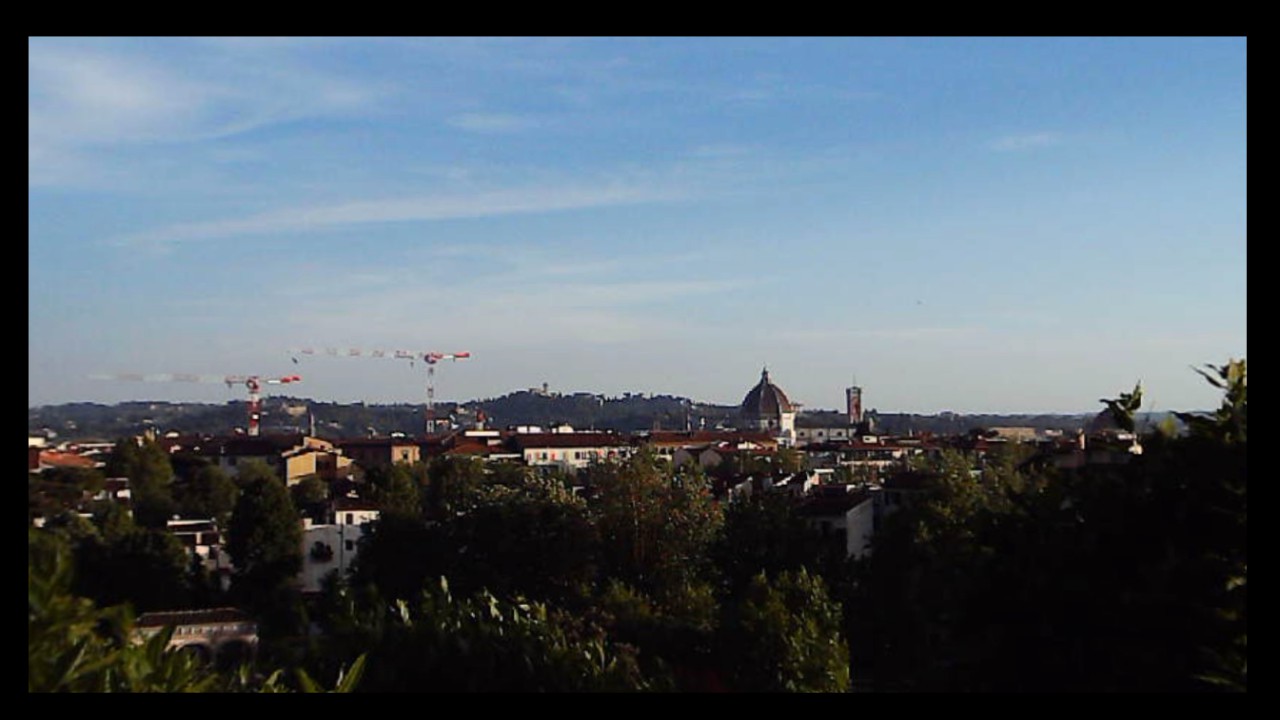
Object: Betafpv air75